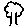
Label: tree